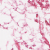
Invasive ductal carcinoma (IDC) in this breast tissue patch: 0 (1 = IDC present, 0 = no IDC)